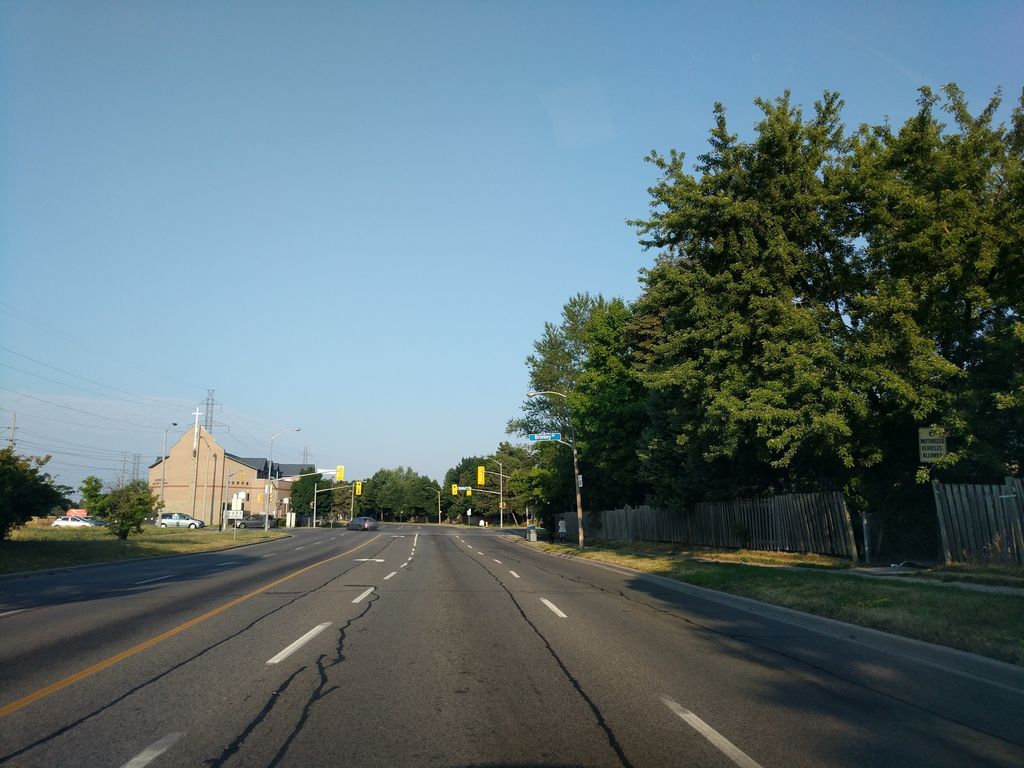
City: toronto